Question: I am trying to run this query in the SSIS OLEDB COMMAND but for some reason I get this error(see shot)
'''
update district set district.districtname=?
from district inner join city on district.id=city.districtid
where city.fdocode=? and city.taxcode=?
'''

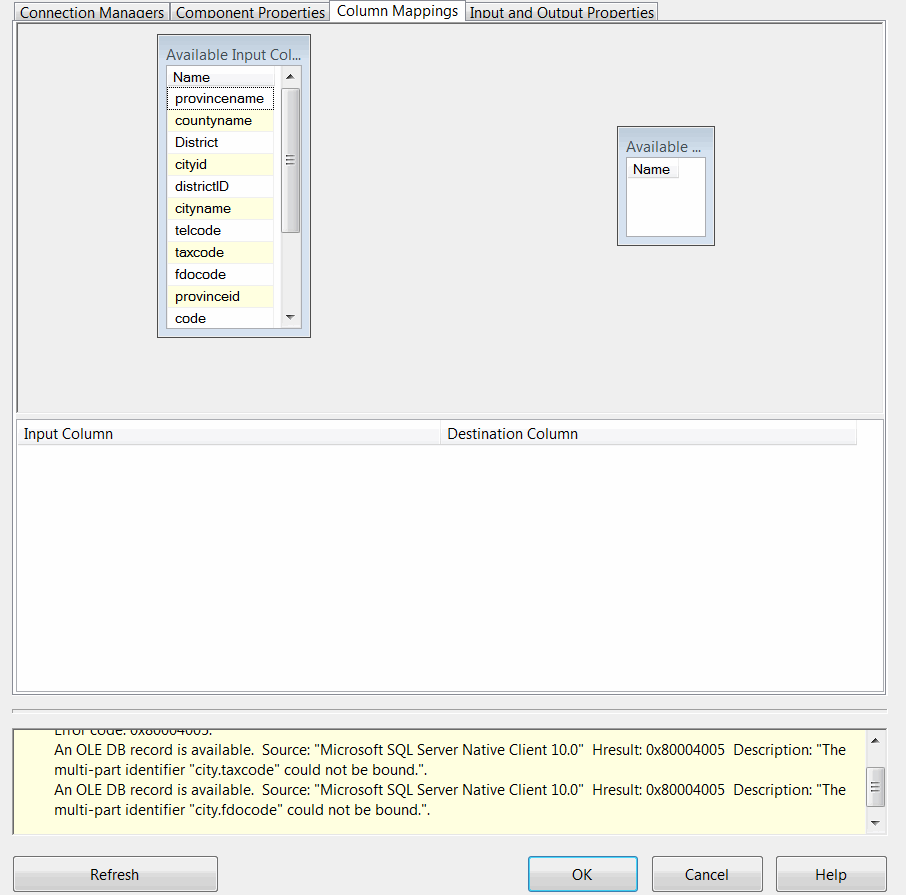
Answer: Try:
'''
update d
set districtname = ?
from district d inner join city c on d.id=c.districtid
where c.fdocode=? and c.taxcode=?
'''